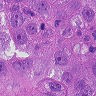
Metastatic tissue present: yes